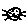
Label: cat